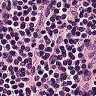
Metastatic tissue present: no